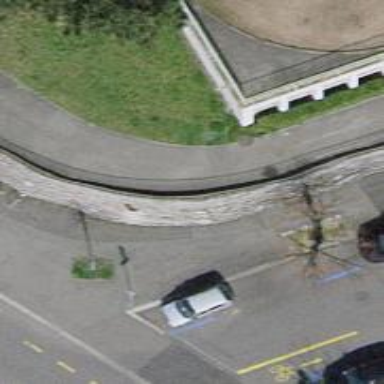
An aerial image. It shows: Retaining wall.